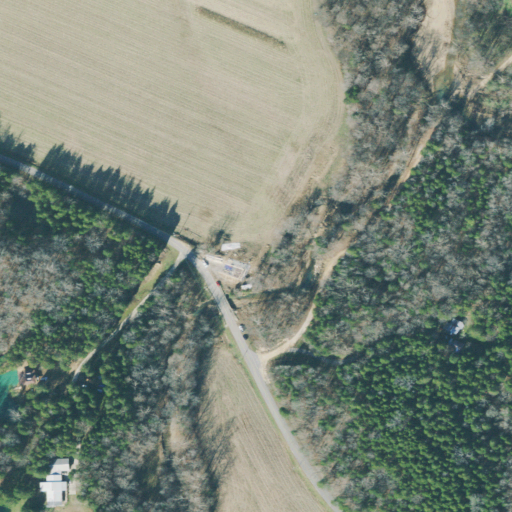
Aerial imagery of valley in Tennessee named Wilsdorf Hollow containing cultivated crops, mixed forest, evergreen forest, open development, deciduous forest, low intensity development, herbaceous wetlands, pasture, and medium intensity development